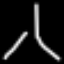
Label: The Eiffel Tower